Question: Need to perform a python data transformation from the left format to the right format for a excel file.
This is a very common business problem in the finance world, matching debit vs credits to get even. I guess we might need a for loop, but after googling without success.
any suggestions will be highly appreciated. the original data set is in json format below. thanks

'''
{
"from": [
{
"scenario": "case 1",
"amount": "55.65",
"debit/credit": "debit",
"uid": "S001"
},
{
"scenario": "case 1",
"amount": "43.98",
"debit/credit": "debit",
"uid": "S002"
},
{
"scenario": "case 1",
"amount": "21.52",
"debit/credit": "credit",
"uid": "S003"
},
{
"scenario": "case 1",
"amount": "4.5",
"debit/credit": "credit",
"uid": "S004"
},
{
"scenario": "case 1",
"amount": "23.78",
"debit/credit": "credit",
"uid": "S005"
},
{
"scenario": "case 1",
"amount": "0.99",
"debit/credit": "credit",
"uid": "S006"
},
{
"scenario": "case 1",
"amount": "48.84",
"debit/credit": "credit",
"uid": "S007"
},
{
"scenario": "case 2",
"amount": "88.38",
"debit/credit": "debit",
"uid": "S008"
},
{
"scenario": "case 2",
"amount": "9.95",
"debit/credit": "debit",
"uid": "S009"
},
{
"scenario": "case 2",
"amount": "4.23",
"debit/credit": "credit",
"uid": "S010"
},
{
"scenario": "case 2",
"amount": "94.1",
"debit/credit": "credit",
"uid": "S011"
}
]
}
'''
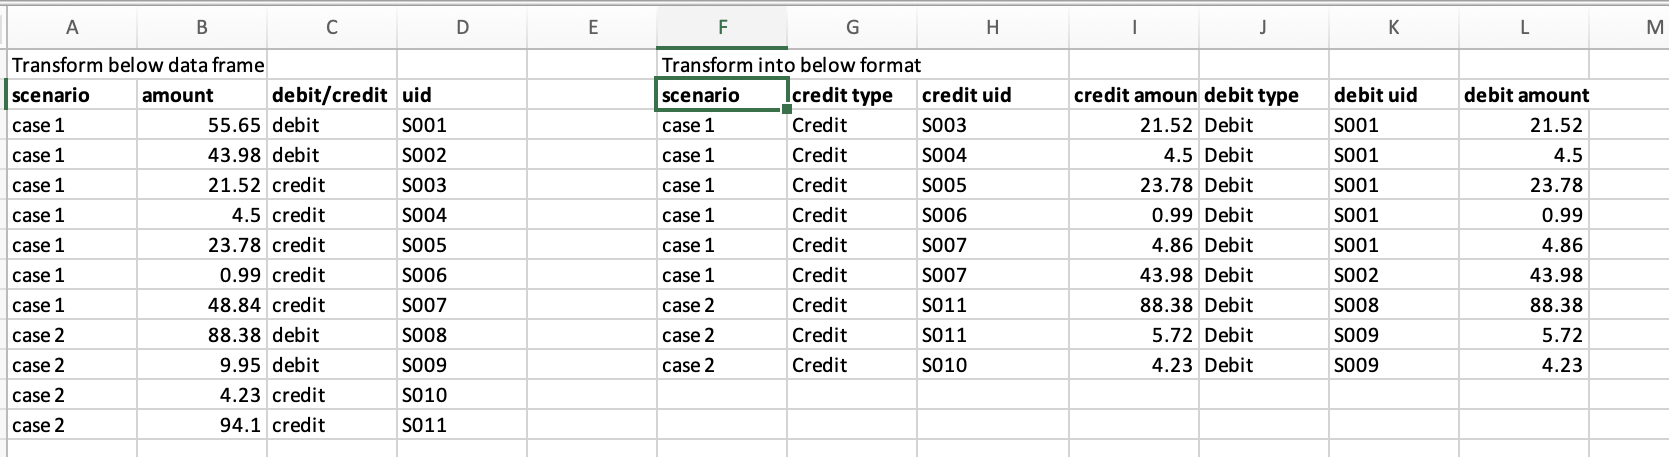
Answer: You can read in your data as a 'json' file. Then use 'pandas.read_json'
method to convert to a pandas data frame. The following will do what
you want.
'''
import pandas as pd
data = pd.read_json("./debit_credit.json")
# boolean mask: whether debit or credit
debits = data['debit/credit'] == 'debit'
credits = data['debit/credit'] == 'credit'
# desired output dataframes
debits_df = data.loc[debits]
credits_df = data.loc[credits]
print(debits_df)
print(credits_df)
# whether debits and credits match
is_match = debits_df.amount.sum() == credits_df.amount.sum()
print(f'credit and debit match: {is_match}')
'''